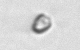
Label: Pyramimonas